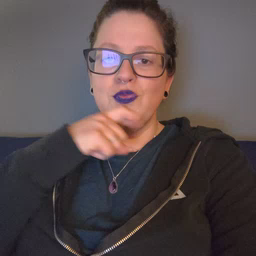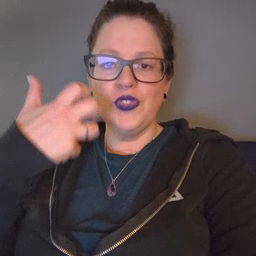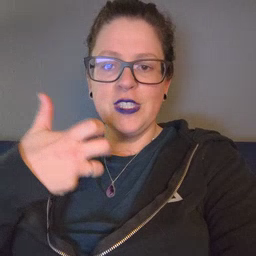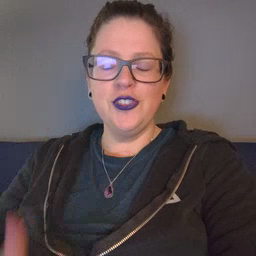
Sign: dryer